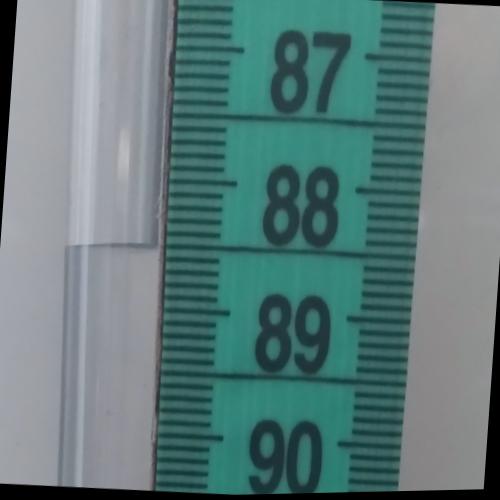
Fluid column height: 88.5 cm